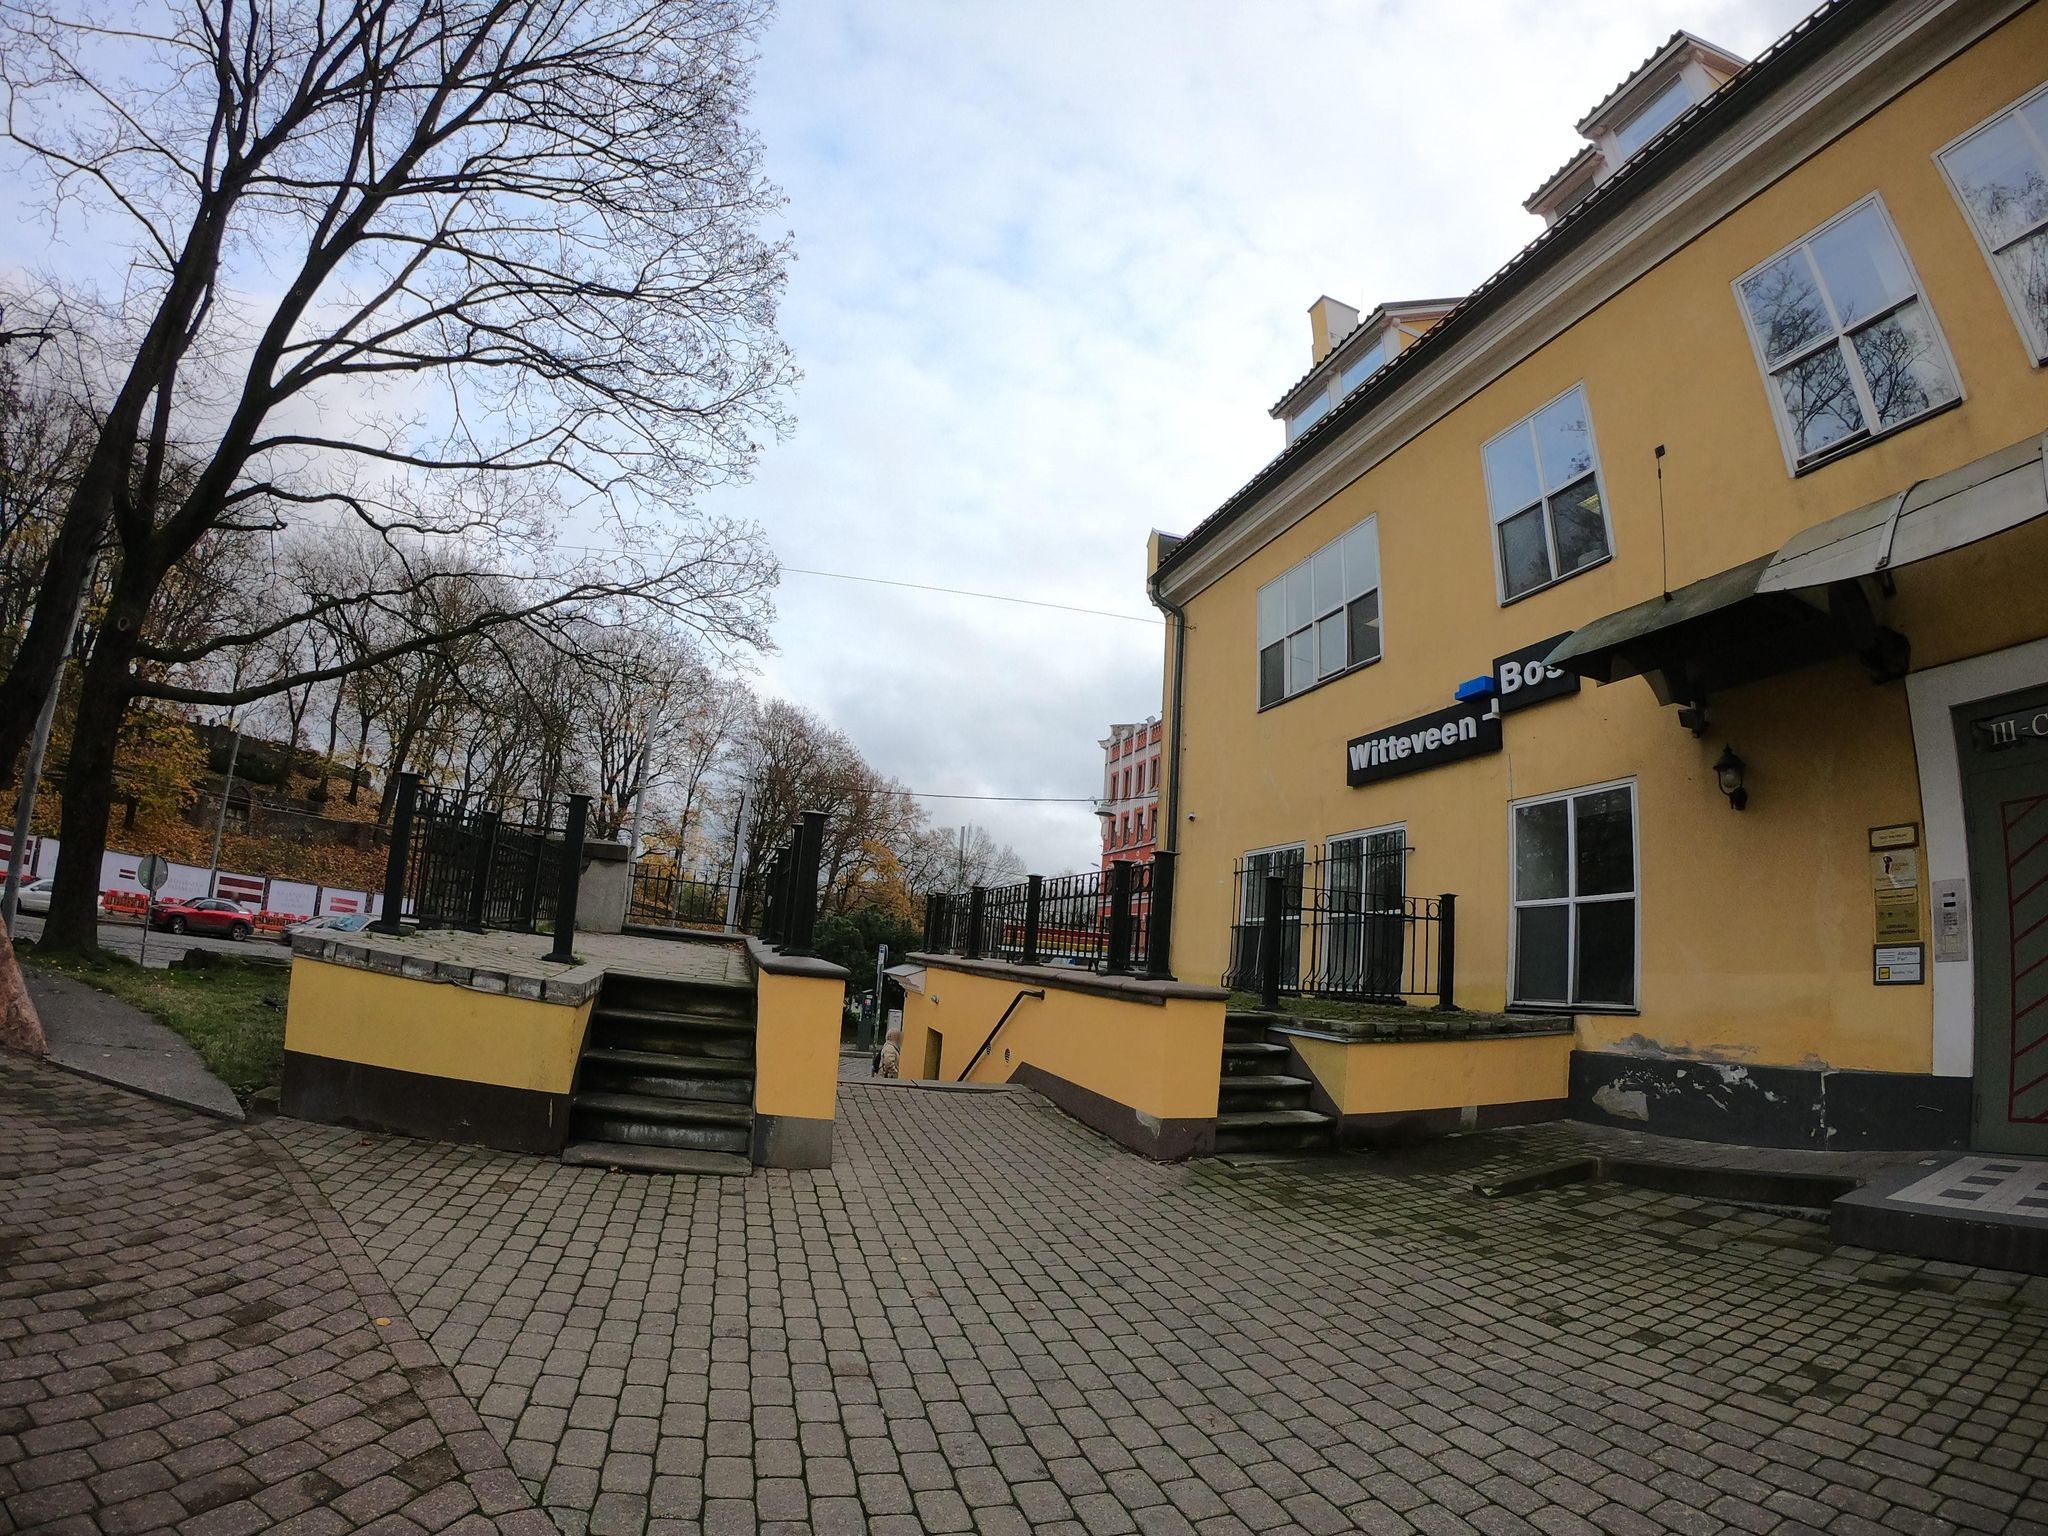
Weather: snowy
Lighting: day
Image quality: good
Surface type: walking surface
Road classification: footway, service, steps
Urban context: urban centre
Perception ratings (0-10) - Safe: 7, Lively: 7.12, Beautiful: 8.29, Boring: 3.56, Depressing: 5.77, Wealthy: 7.81